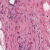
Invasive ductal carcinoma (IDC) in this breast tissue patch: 0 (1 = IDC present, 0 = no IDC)